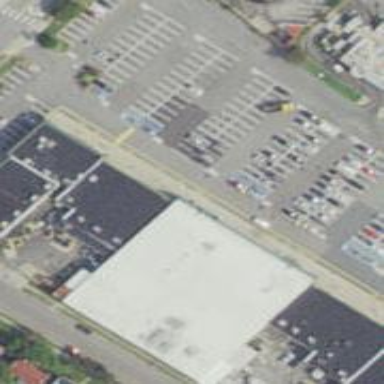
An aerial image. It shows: Supermarket.